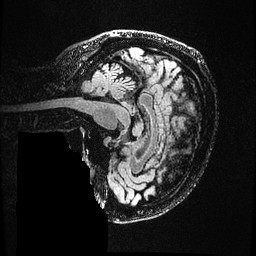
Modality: FLAIR
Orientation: sagittal
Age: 49
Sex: female
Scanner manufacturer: ge
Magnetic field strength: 3 T
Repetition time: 4.802 s
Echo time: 0.1159 s